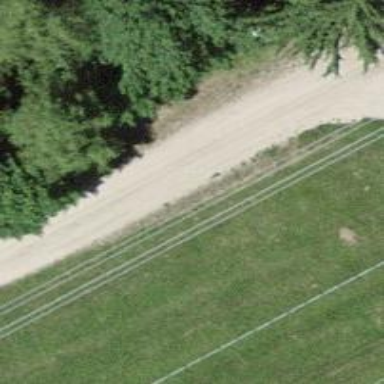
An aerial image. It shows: Track with grade 2 level of dirt ground surface.